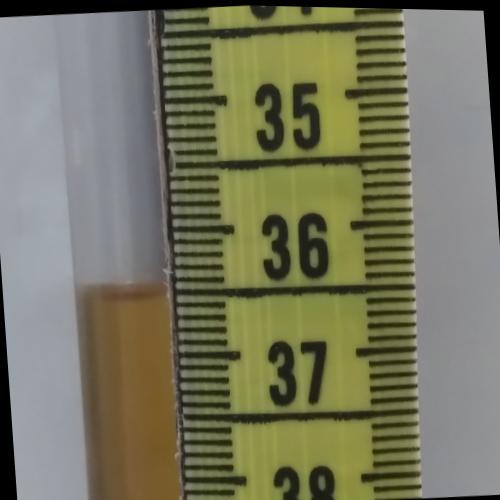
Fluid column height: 36.5 cm